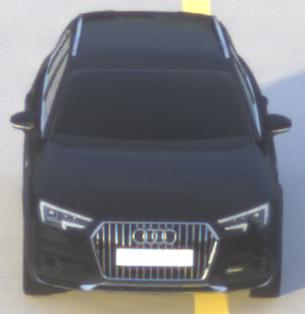
Make: Audi
Model: A4 Allroad 45 TFSI
Detailed model: A4 (B9) allroad
Model produced from: 2019/02
Model produced until: 2019/05
Doors: 5
Color: black
Road condition: dry road
Daytime: sunrise or sunset
Contrast: low contrast